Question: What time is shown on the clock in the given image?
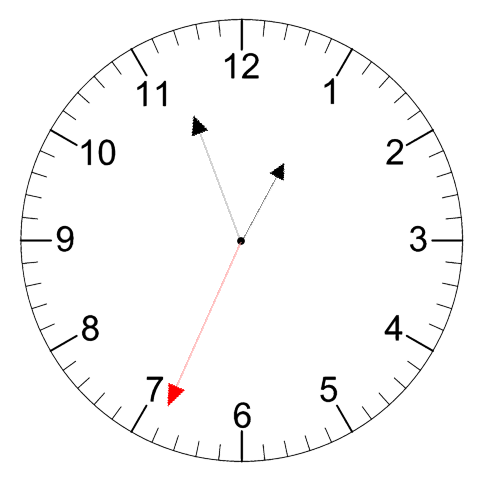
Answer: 12:56:34